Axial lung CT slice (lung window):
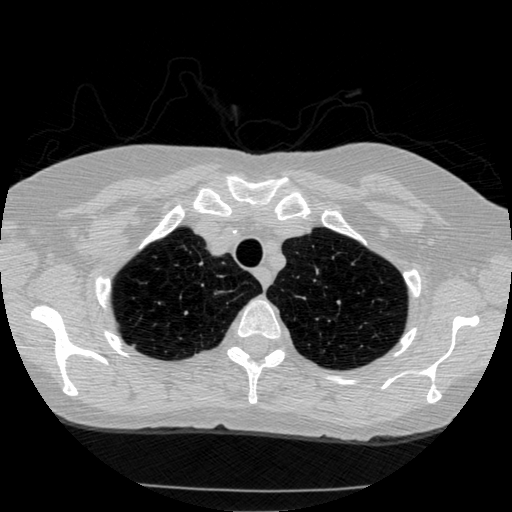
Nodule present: yes
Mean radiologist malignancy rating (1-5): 2